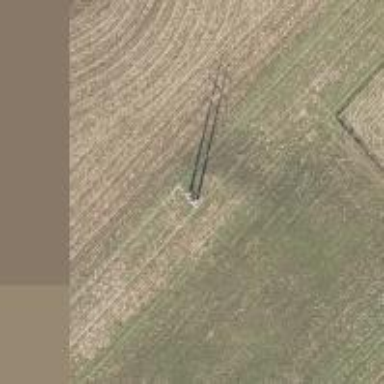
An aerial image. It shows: Power pole.